Interaction volume radius: 10 \u00c5
Interaction volume height: 25 \u00c5
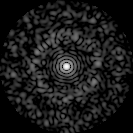
Disorder parameter: 0.8083